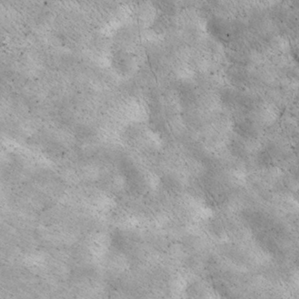
Label: non_frost